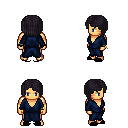
a pixel art fantasy rpg character, male body template, human, tanned skin, blue robe, red pants, raven pageboy hairstyle, bracelets, black slippers, four views (front, back, left, right), 2x2 character sprite sheet, small pixel art, hard edges, no anti-aliasing